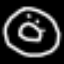
Label: donut